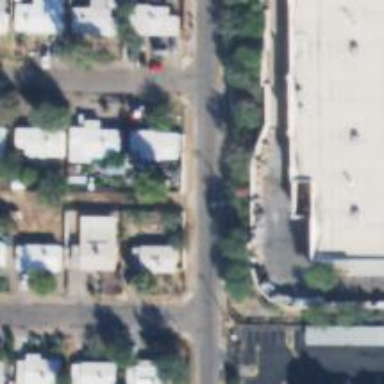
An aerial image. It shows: Alleyway designated as service road.